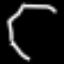
Label: octagon